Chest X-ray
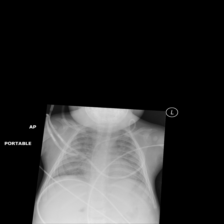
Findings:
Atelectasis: negative
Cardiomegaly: negative
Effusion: negative
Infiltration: negative
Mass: negative
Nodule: negative
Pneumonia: negative
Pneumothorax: negative
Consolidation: positive
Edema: negative
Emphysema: negative
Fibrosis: negative
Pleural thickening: positive
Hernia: negative